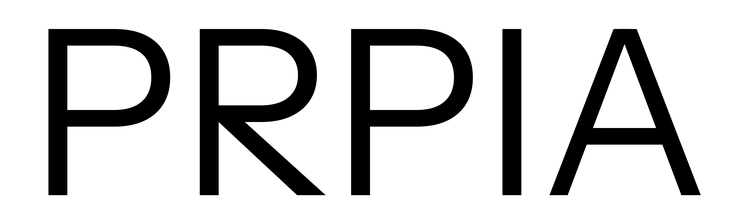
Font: InstrumentSans_Regular